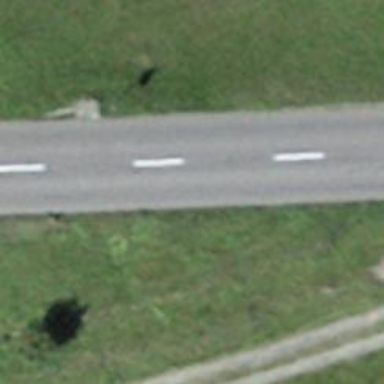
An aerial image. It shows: Primary road with asphalt surface.